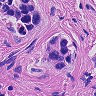
Metastatic tissue present: yes